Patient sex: M
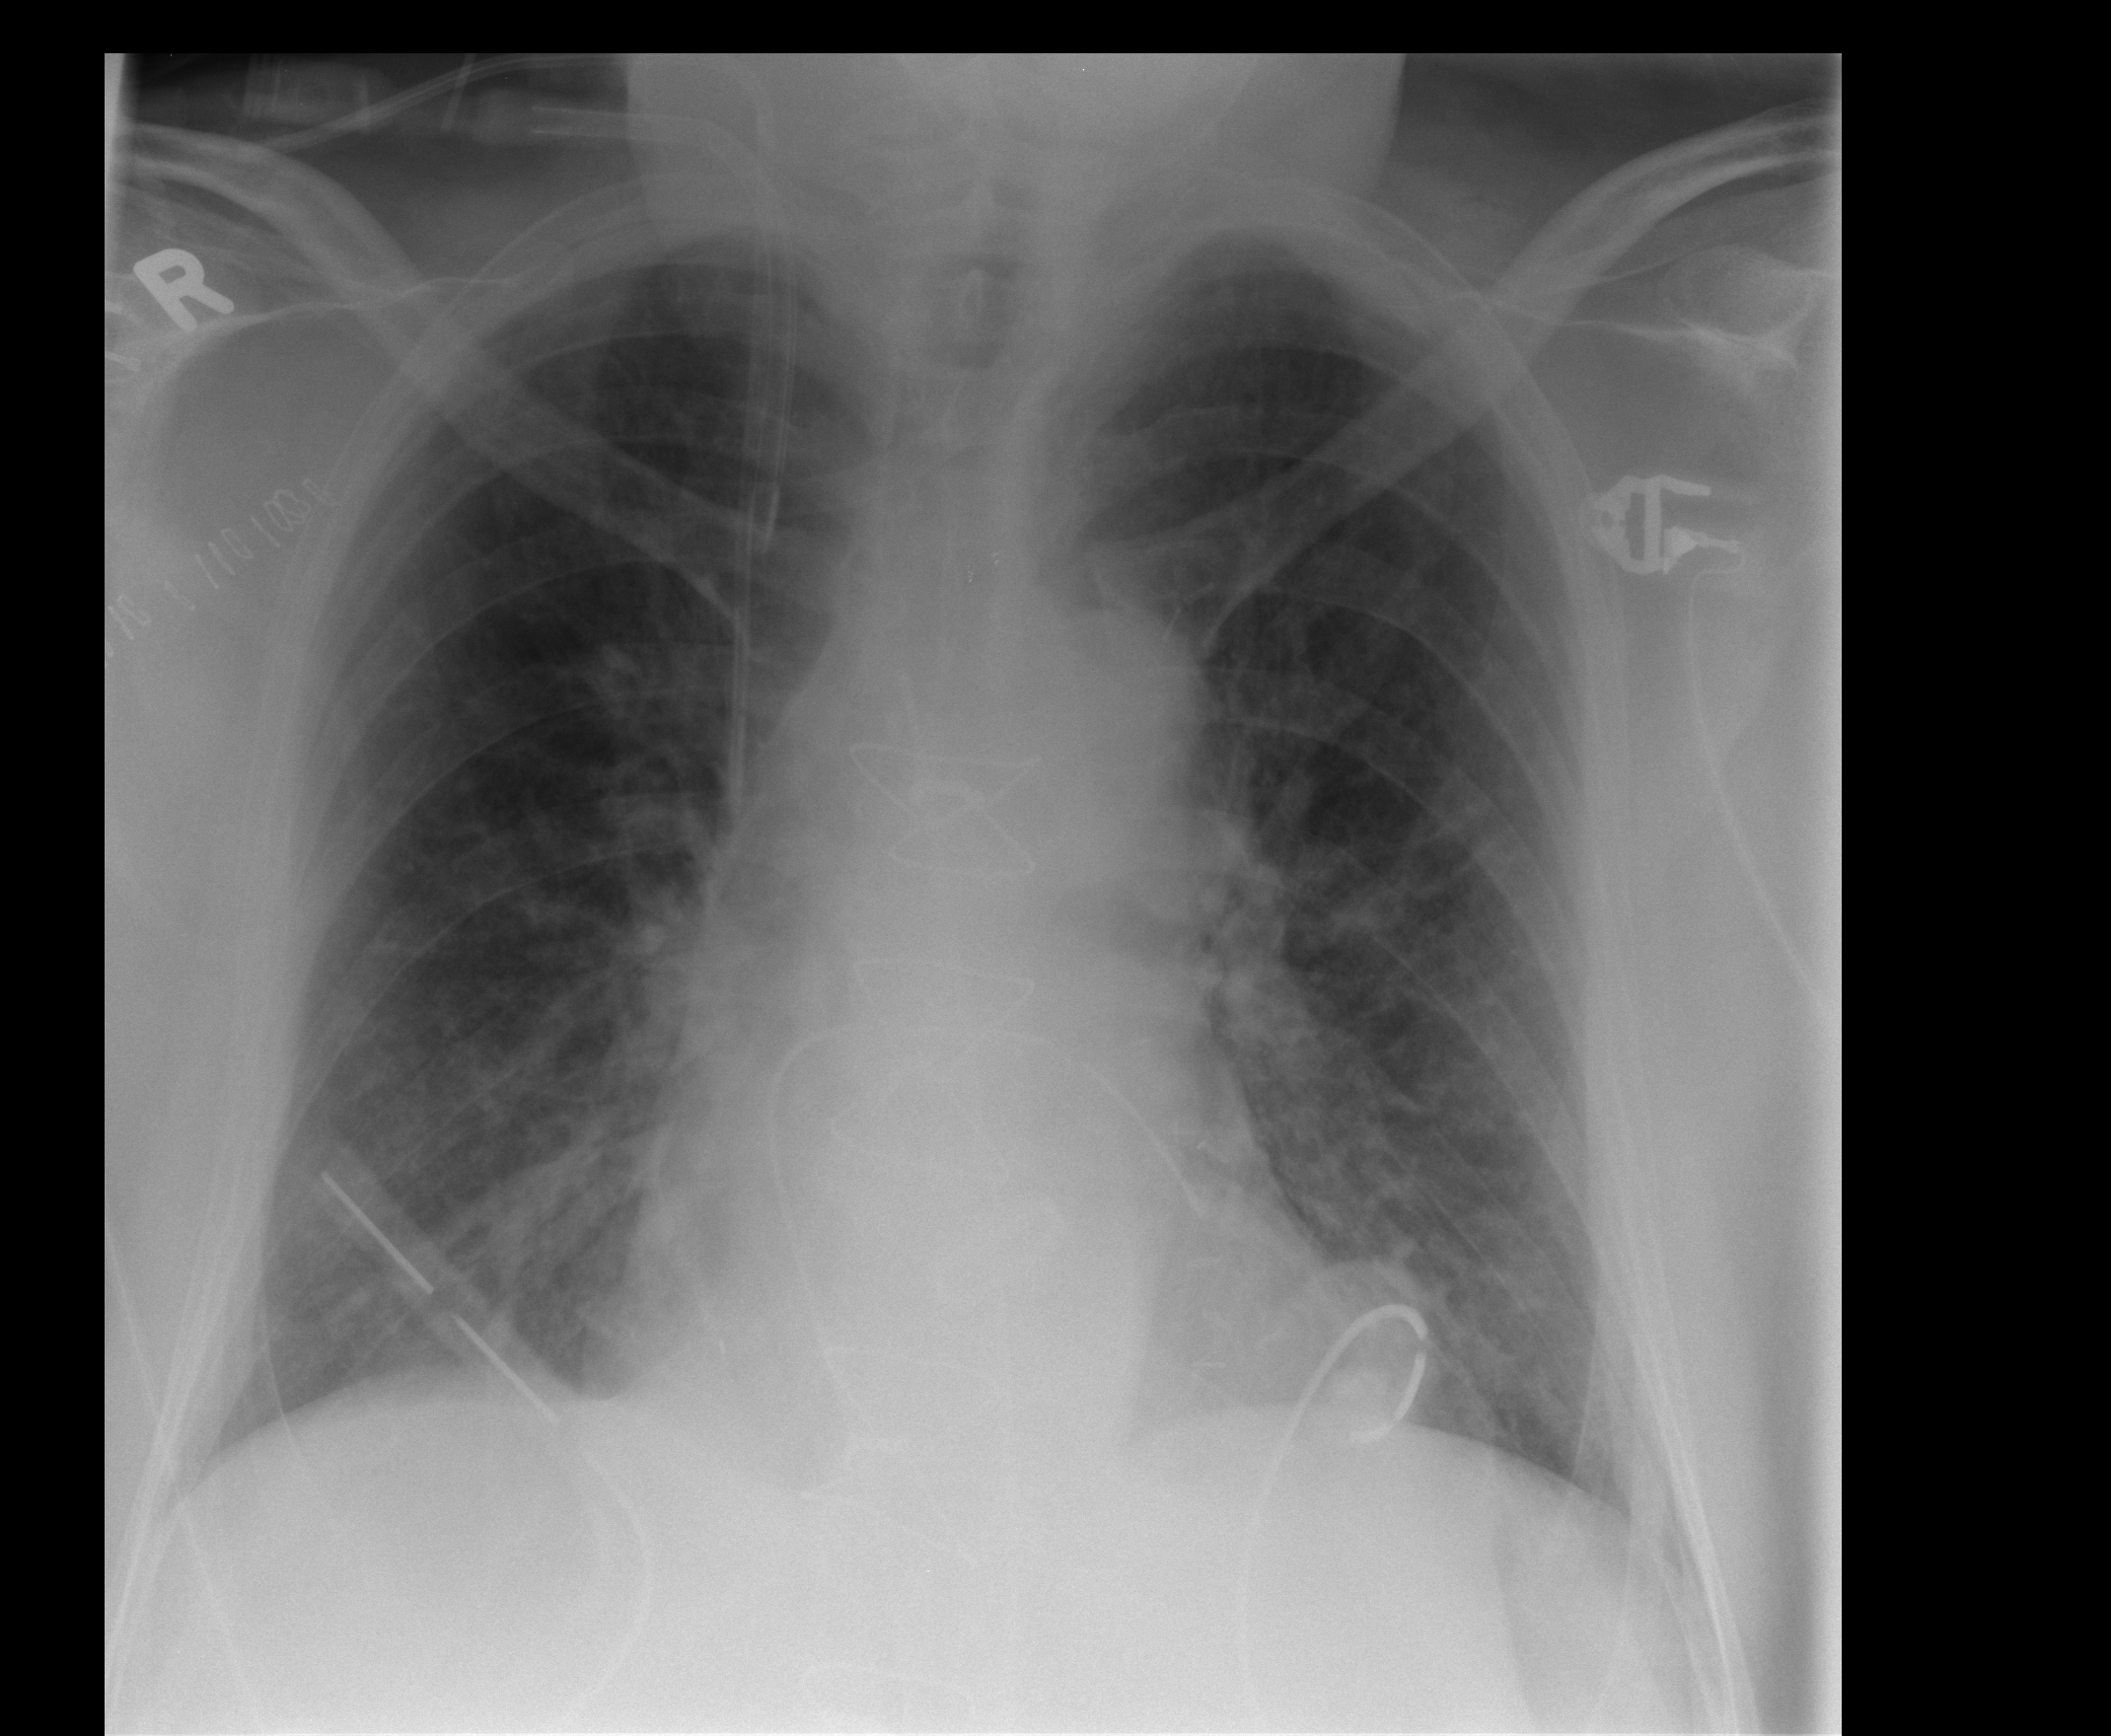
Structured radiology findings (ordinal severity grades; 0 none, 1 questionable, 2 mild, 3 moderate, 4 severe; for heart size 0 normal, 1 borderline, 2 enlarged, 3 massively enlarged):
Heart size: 0
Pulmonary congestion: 2
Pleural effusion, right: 0
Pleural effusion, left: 0
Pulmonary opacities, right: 0
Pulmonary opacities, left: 0
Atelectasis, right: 2
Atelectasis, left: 2